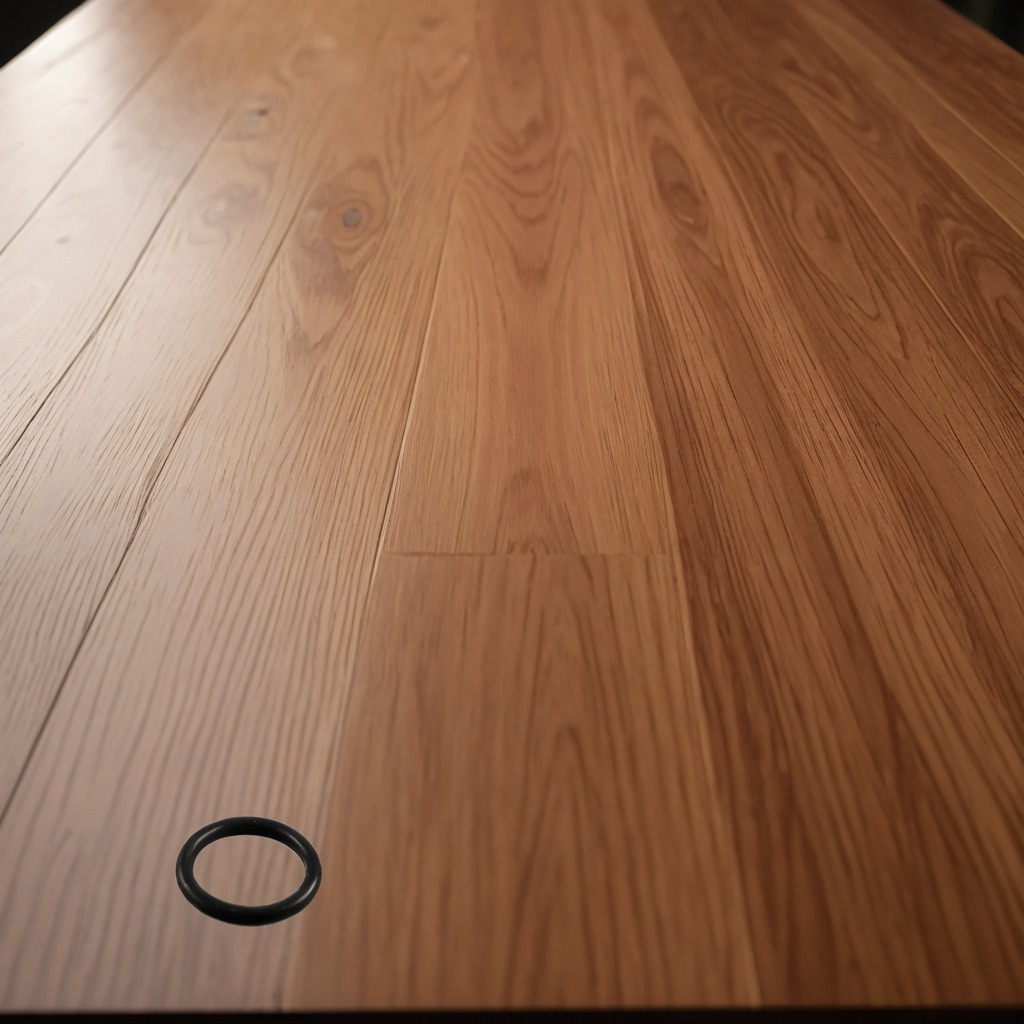
A rubber O-ring is lying on a wooden table in a carpentry studio.